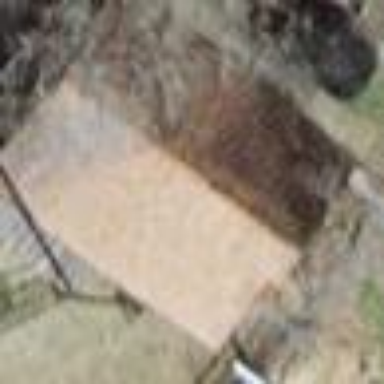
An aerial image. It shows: Shed.